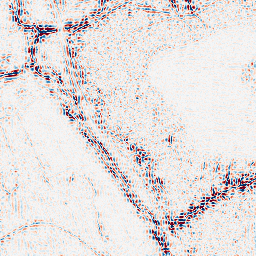
Category: wavelet
Decomposition family: wavelet_dwt
Decomposition parameters: wavelet: db8
level: 2
Upsampling method: cubic_mitchell
Upsampling parameters: scale: 4
Upsampling scale: 4